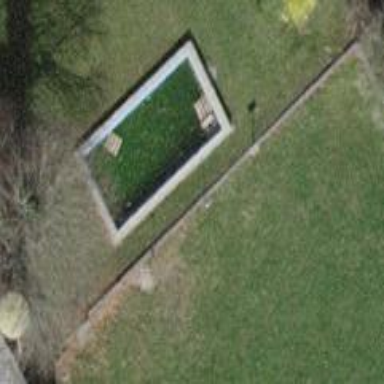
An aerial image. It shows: Swimming pool located in leisure land.